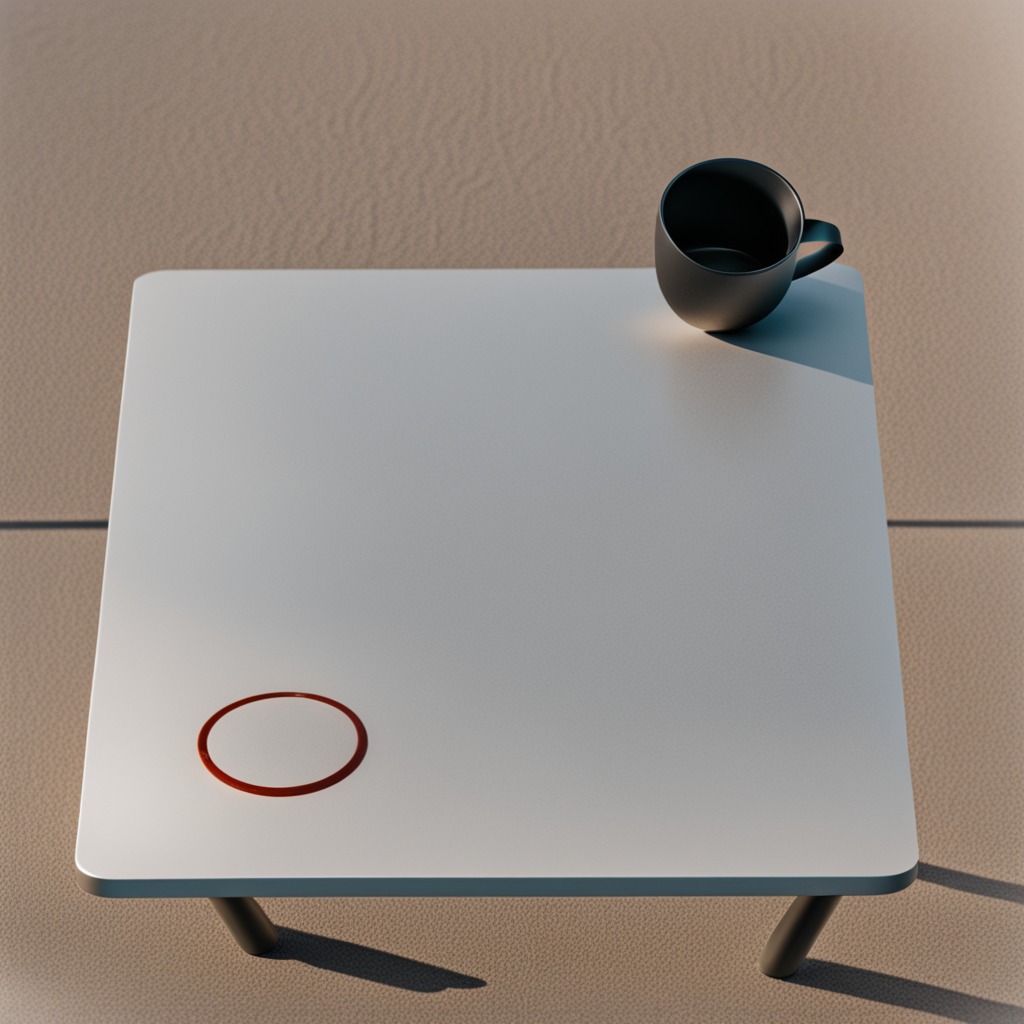
A rubber O-ring lies on the table.